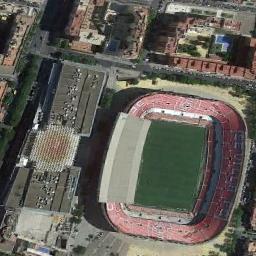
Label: stadium